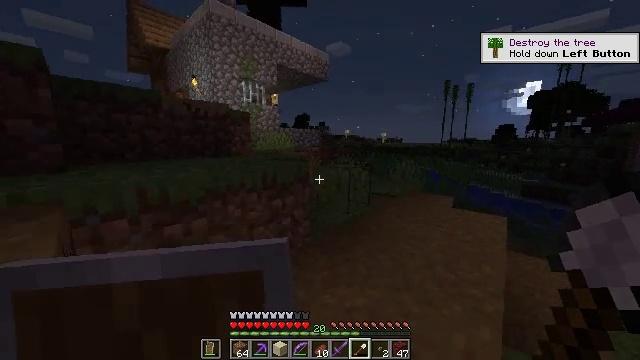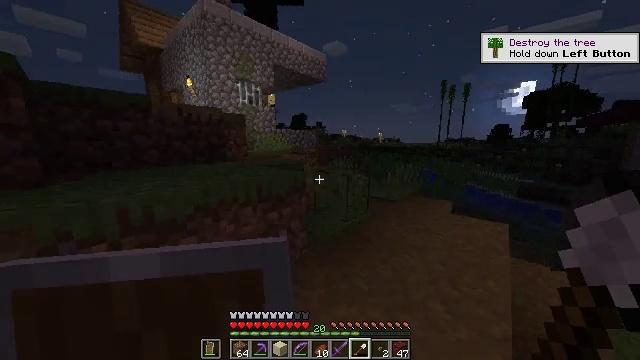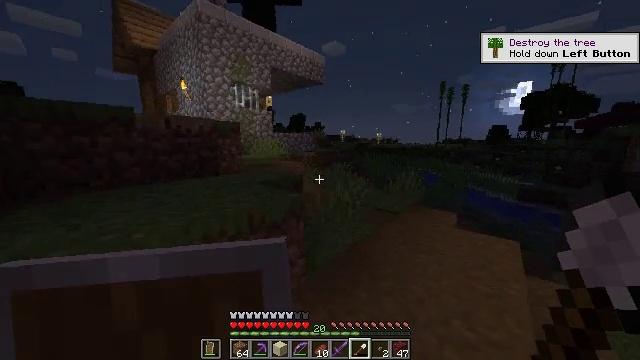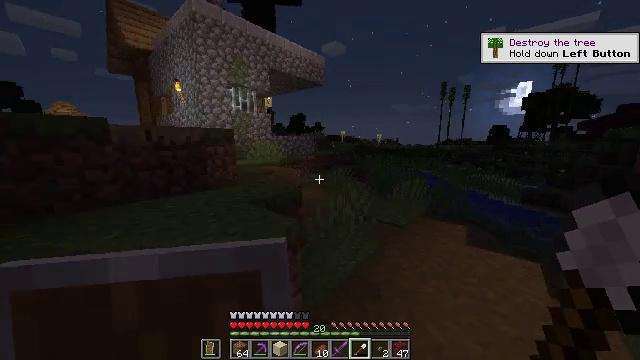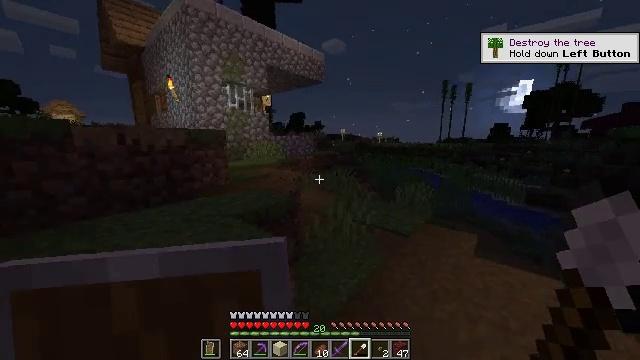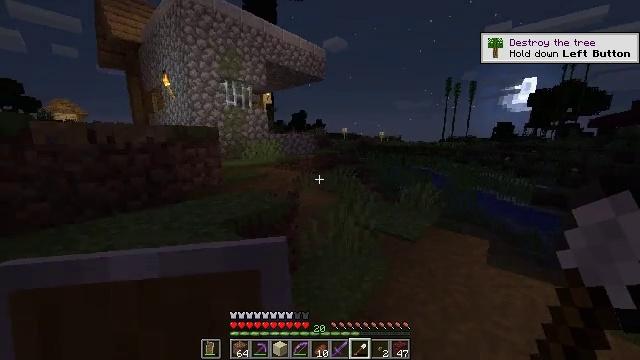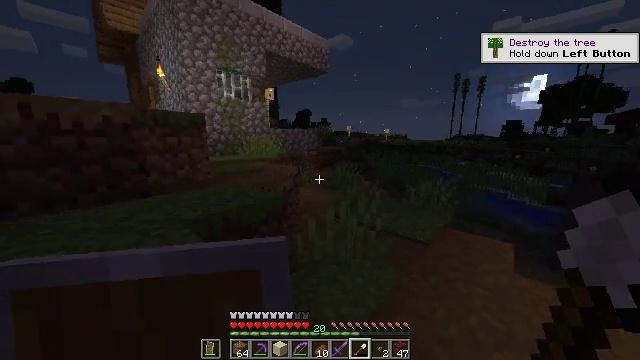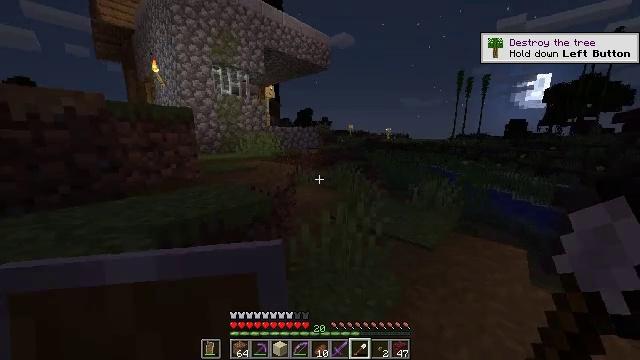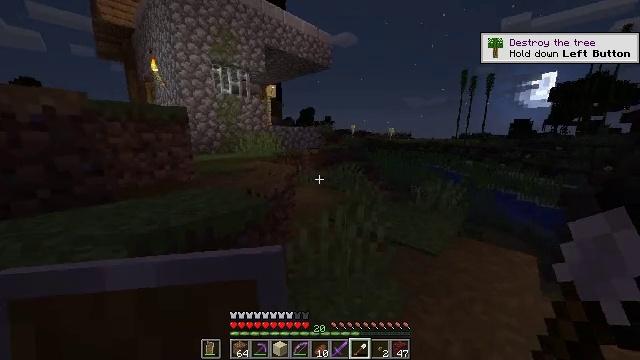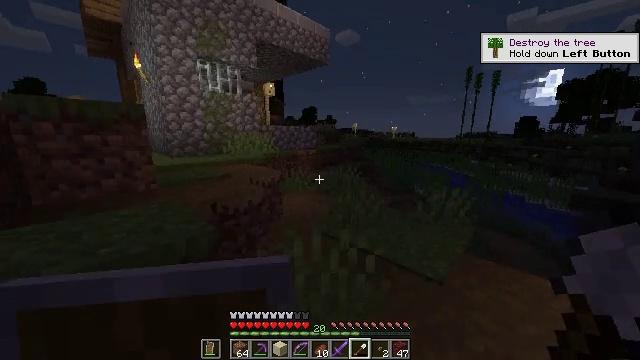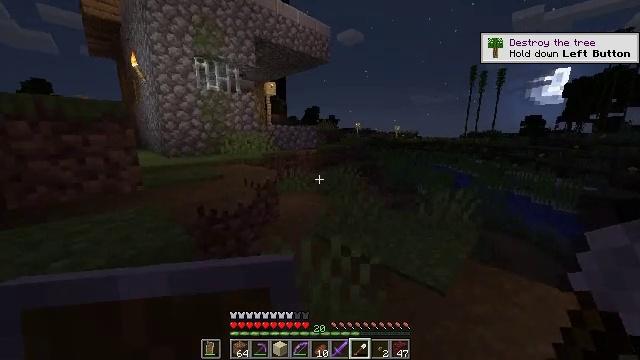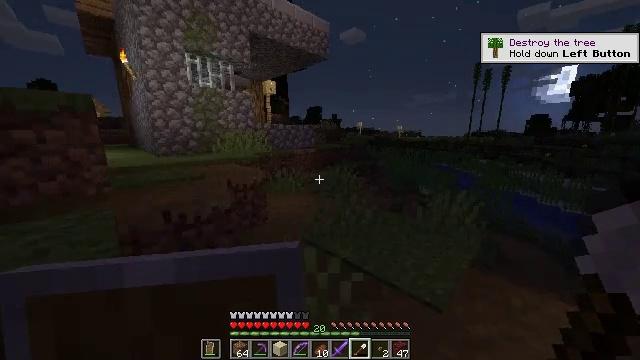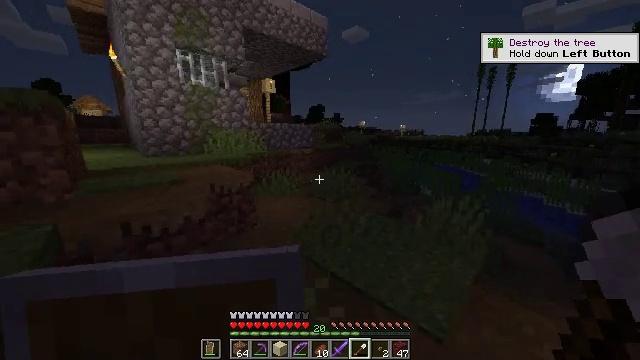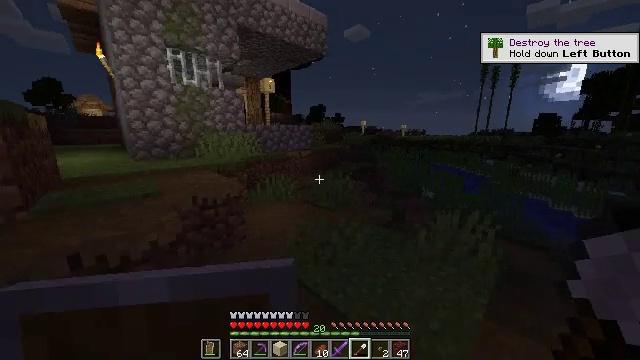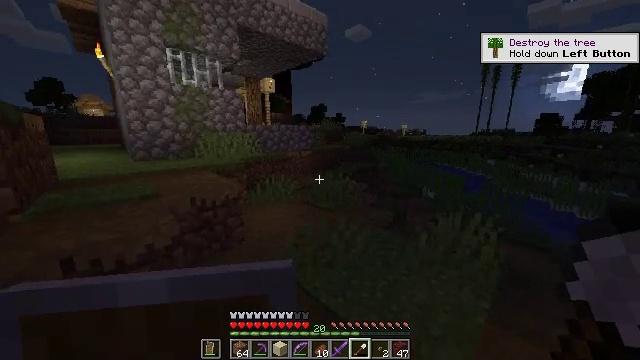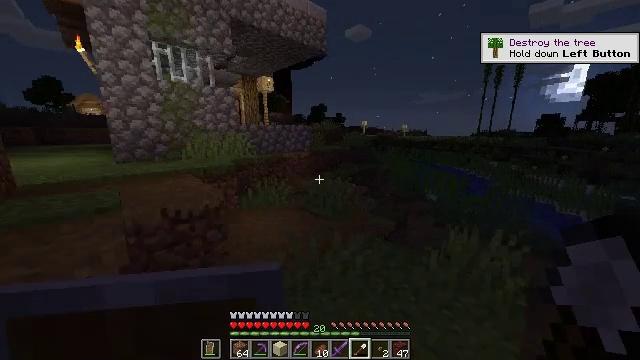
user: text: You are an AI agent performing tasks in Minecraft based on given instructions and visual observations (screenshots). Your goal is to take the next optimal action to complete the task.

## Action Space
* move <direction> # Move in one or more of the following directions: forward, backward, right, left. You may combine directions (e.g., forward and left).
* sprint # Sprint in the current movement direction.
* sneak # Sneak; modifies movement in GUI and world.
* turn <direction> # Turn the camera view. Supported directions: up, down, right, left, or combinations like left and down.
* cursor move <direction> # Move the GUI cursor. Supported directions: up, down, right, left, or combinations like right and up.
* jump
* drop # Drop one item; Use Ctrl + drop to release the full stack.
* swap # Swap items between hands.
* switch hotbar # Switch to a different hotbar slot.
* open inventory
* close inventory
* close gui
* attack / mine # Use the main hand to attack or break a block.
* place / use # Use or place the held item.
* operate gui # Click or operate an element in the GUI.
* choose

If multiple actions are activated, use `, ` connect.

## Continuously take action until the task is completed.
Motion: motion action
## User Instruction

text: Break oak leaves from the trees.
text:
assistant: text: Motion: move forward, jump
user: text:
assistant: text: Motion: move forward and move right
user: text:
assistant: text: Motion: move forward and move right
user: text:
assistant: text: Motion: move forward and move right
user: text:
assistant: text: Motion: move forward and move right
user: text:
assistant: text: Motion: move forward and move right, turn left
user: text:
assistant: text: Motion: move forward and move right
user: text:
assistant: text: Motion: move forward and move right
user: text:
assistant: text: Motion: move forward and move right
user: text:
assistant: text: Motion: move forward and move right
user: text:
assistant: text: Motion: move forward and move right
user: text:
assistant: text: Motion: move forward
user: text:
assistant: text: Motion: move forward
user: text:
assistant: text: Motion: move forward
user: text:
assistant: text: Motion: move forward
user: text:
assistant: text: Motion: move forward
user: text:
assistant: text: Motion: move forward
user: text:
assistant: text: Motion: move forward
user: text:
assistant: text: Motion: move forward
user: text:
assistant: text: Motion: move forward
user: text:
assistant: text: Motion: move forward
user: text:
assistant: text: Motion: move forward
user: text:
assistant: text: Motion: move forward
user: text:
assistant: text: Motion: move forward
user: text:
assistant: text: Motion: move forward
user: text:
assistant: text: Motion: move forward
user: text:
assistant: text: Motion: move forward
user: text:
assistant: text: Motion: move forward
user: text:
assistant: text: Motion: move forward
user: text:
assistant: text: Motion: move forward